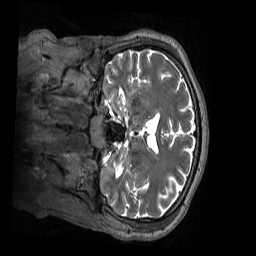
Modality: T2w
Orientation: coronal
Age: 64
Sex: male
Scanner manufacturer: siemens
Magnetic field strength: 3 T
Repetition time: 3.2 s
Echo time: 0.412 s